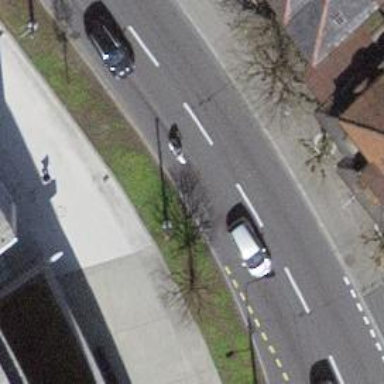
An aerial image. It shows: Primary highway with asphalt surface. There are trolley wires above it. The sidewalk is separate on both sides.